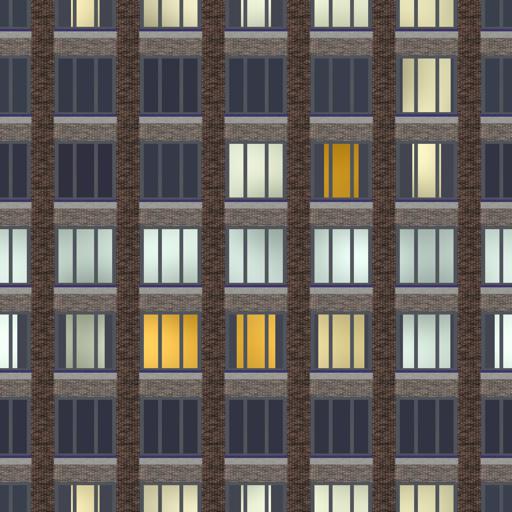
Tags: facade skyscraper